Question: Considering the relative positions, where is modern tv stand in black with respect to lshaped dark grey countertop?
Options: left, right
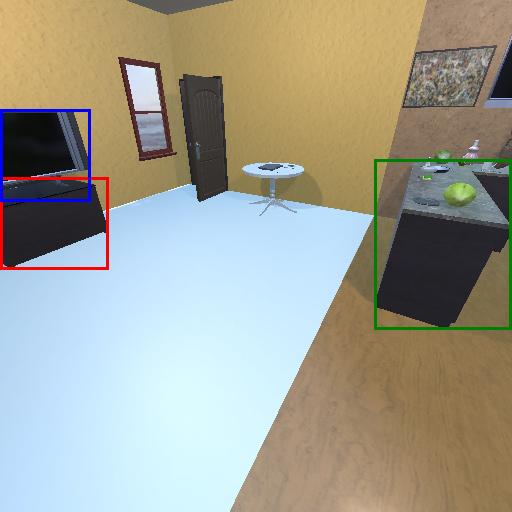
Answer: left